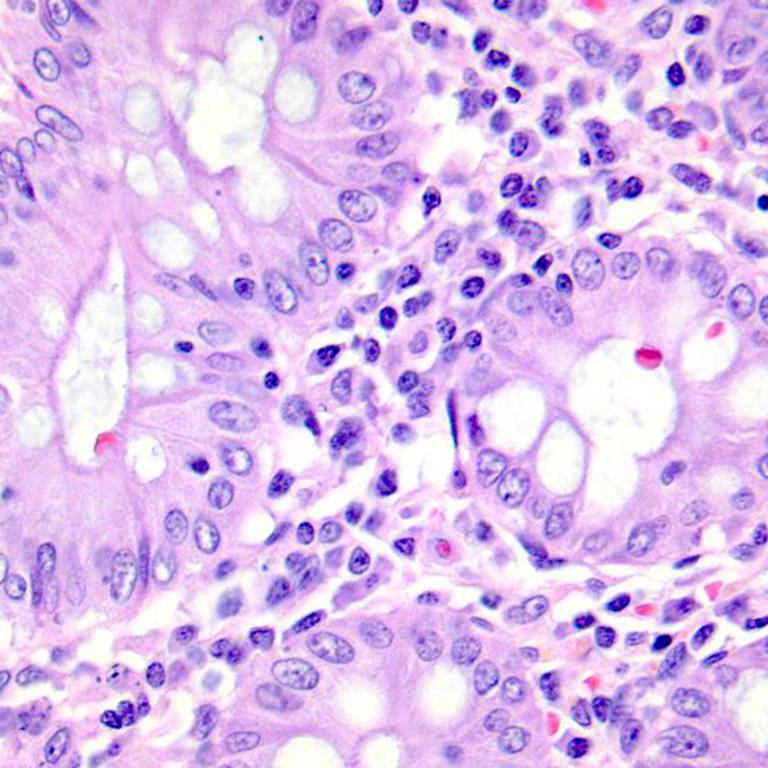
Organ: colon
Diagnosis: benign